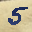
Label: 5